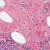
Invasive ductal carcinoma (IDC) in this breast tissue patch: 1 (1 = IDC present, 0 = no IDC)